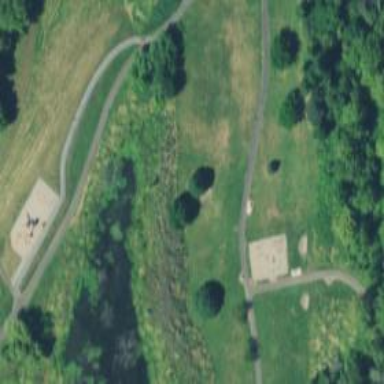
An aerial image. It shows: Disc golf basket.